Interaction volume radius: 5 \u00c5
Interaction volume height: 10 \u00c5
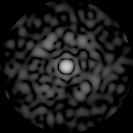
Disorder parameter: 0.8474